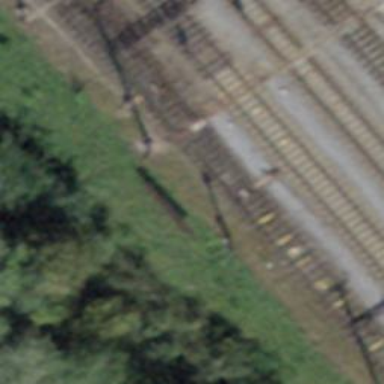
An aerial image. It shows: Railway switch.